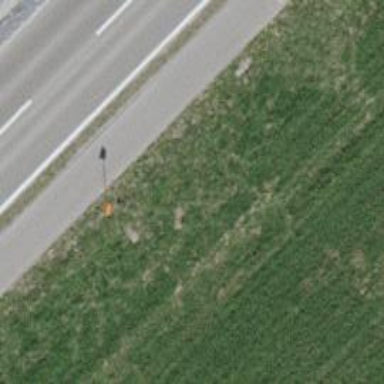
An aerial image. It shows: Pipeline marker.